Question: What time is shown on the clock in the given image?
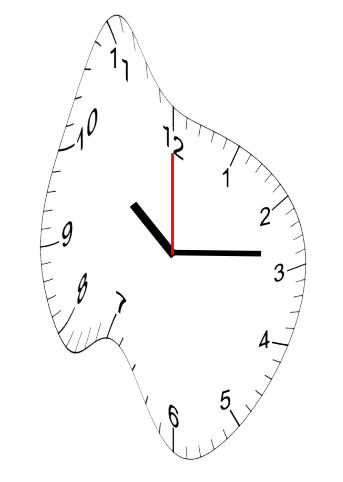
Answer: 10:14:00